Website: bh-photo
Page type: receipt
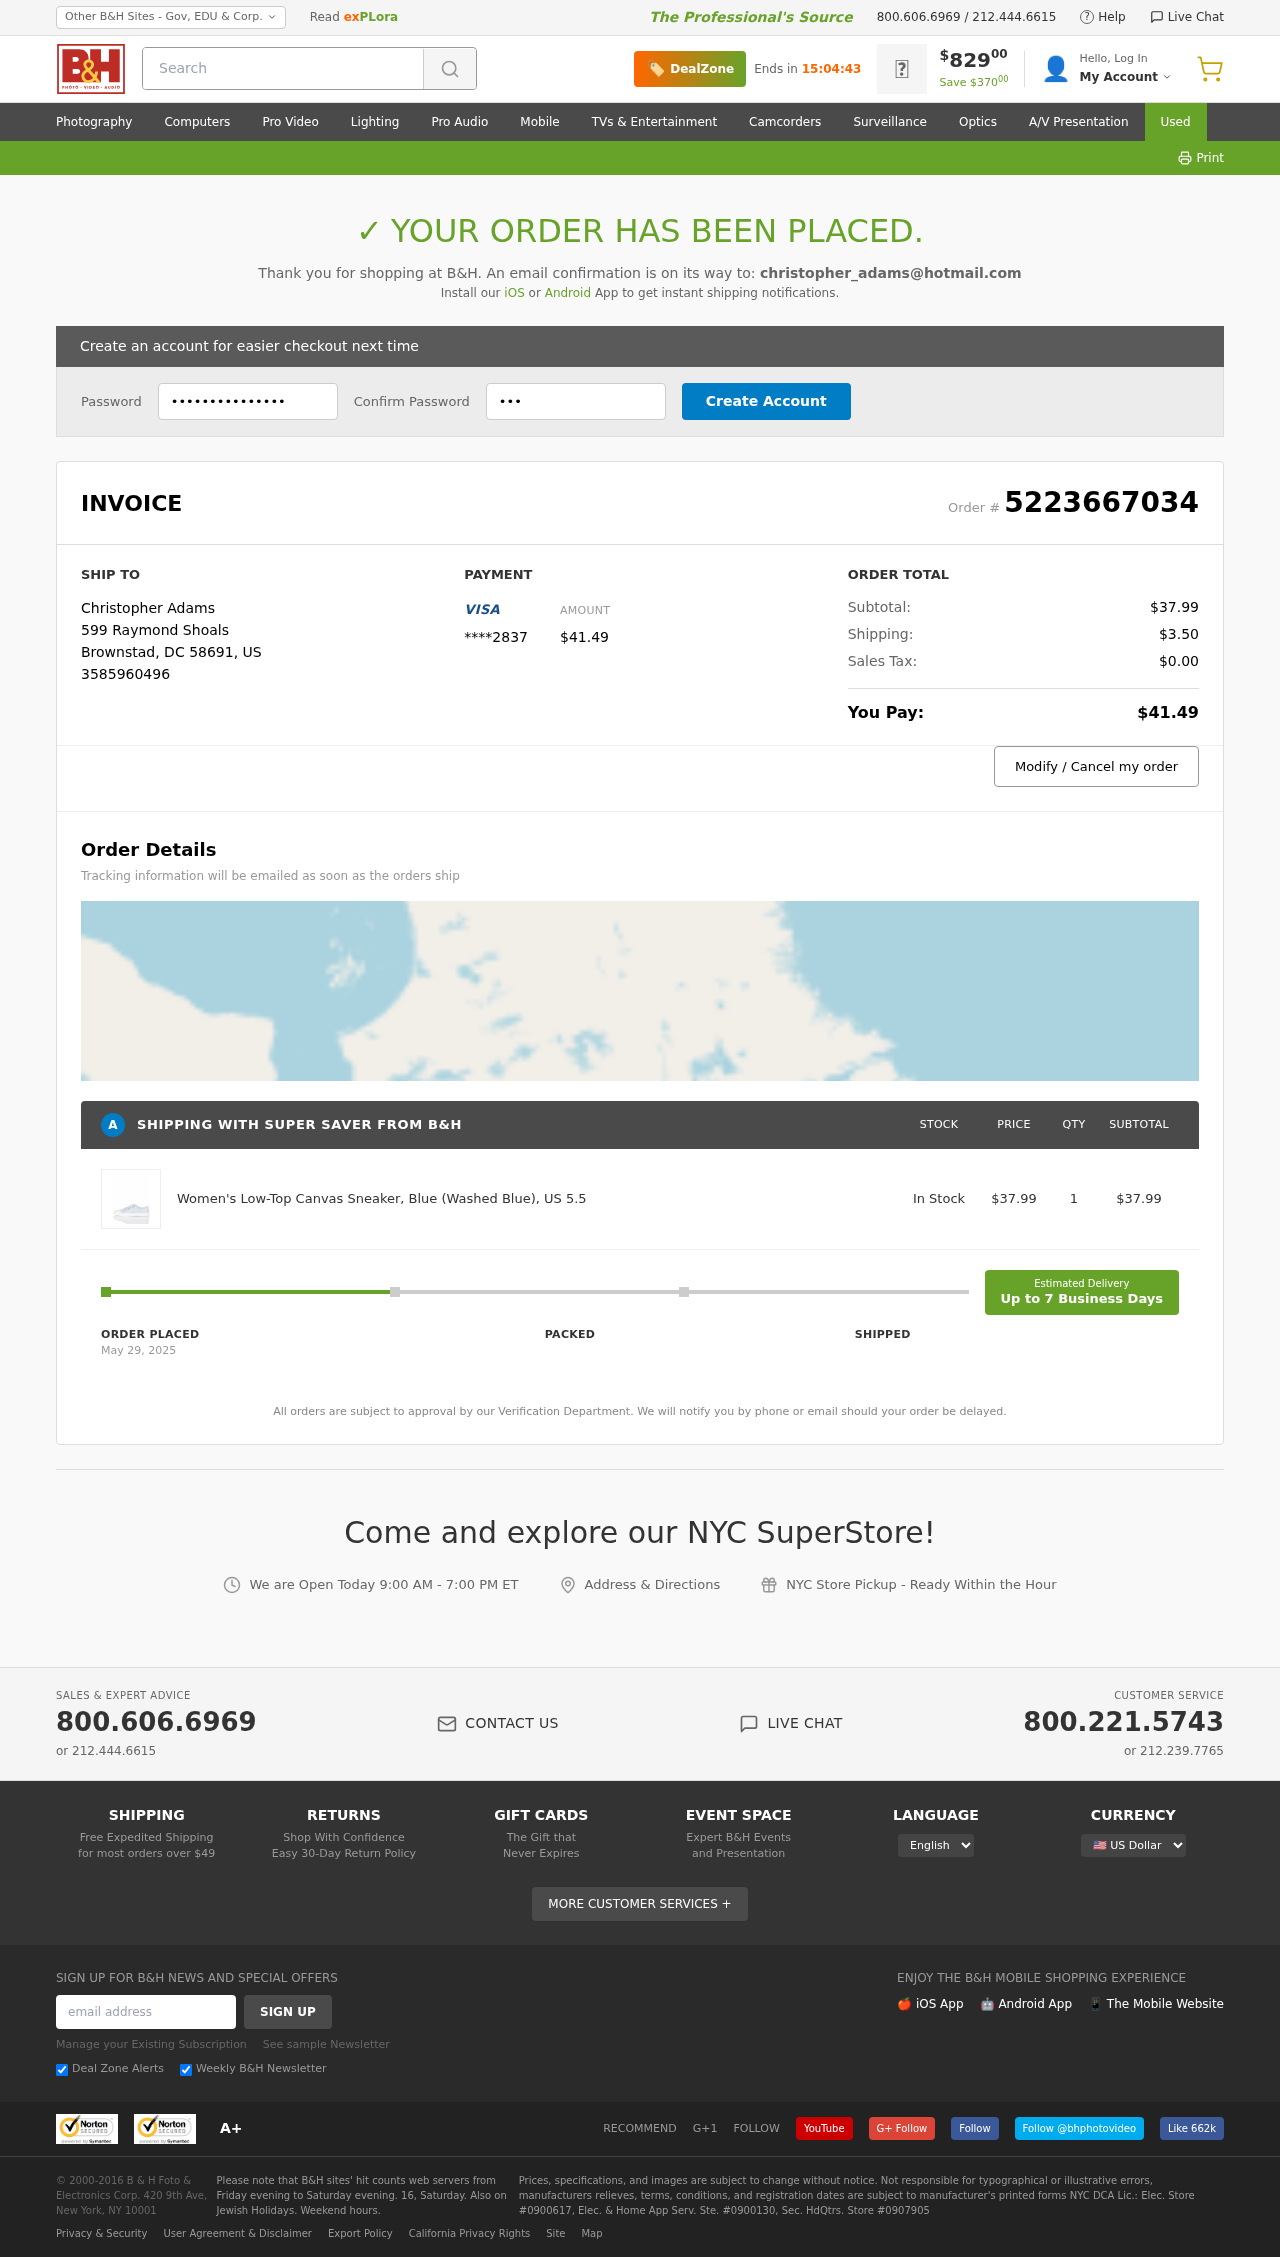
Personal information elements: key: PII_CARD_LAST4
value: ****2837
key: PII_CITY
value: Brownstad
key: PII_COUNTRY_CODE
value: US
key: PII_EMAIL
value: christopher_adams@hotmail.com
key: PII_FULLNAME
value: Christopher Adams
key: PII_PHONE
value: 3585960496
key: PII_POSTCODE
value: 58691
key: PII_STATE_ABBR
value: DC
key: PII_STREET
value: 599 Raymond Shoals
Product elements: key: PRODUCT1_NAME
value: Women's Low-Top Canvas Sneaker, Blue (Washed Blue), US 5.5
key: PRODUCT1_PRICE
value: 37.99
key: PRODUCT1_QUANTITY
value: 1
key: PRODUCT1_SUBTOTAL
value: $37.99
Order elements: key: ORDER_ID
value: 5223667034
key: ORDER_TOTAL
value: $41.49
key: ORDER_SUBTOTAL
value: $37.99
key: ORDER_SHIPPING_COST
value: $3.50
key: ORDER_TAX
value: $0.00
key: ORDER_DATE
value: May 29, 2025
Search elements: key: HEADER_SEARCH
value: Search